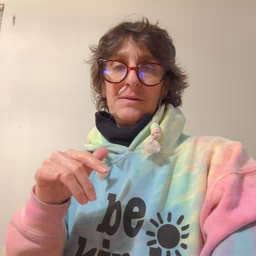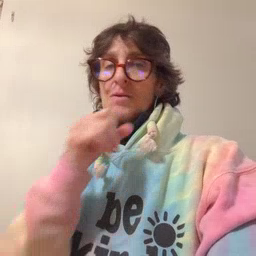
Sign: old